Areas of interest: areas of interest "Zhanjiang Used Car Market"
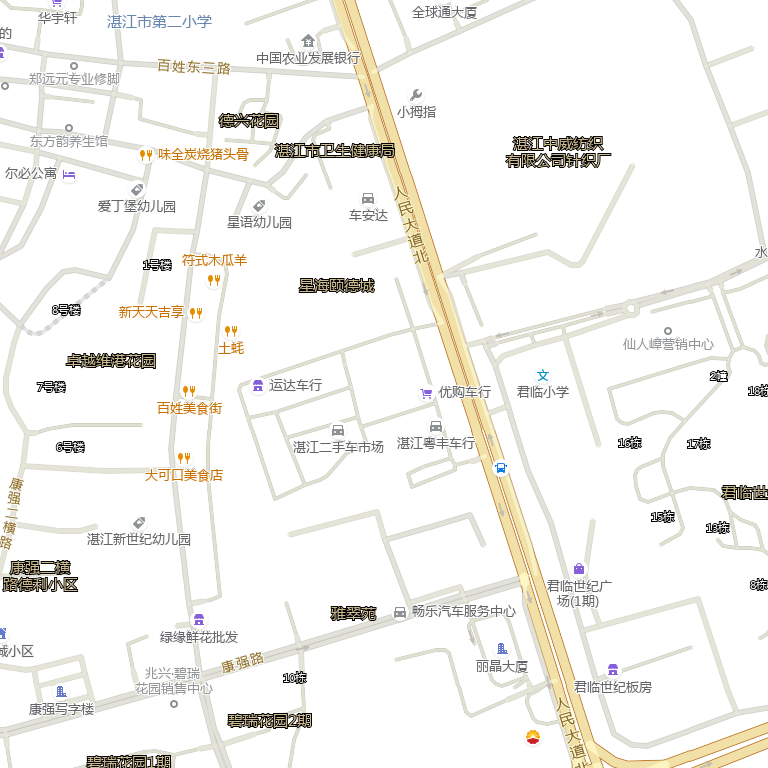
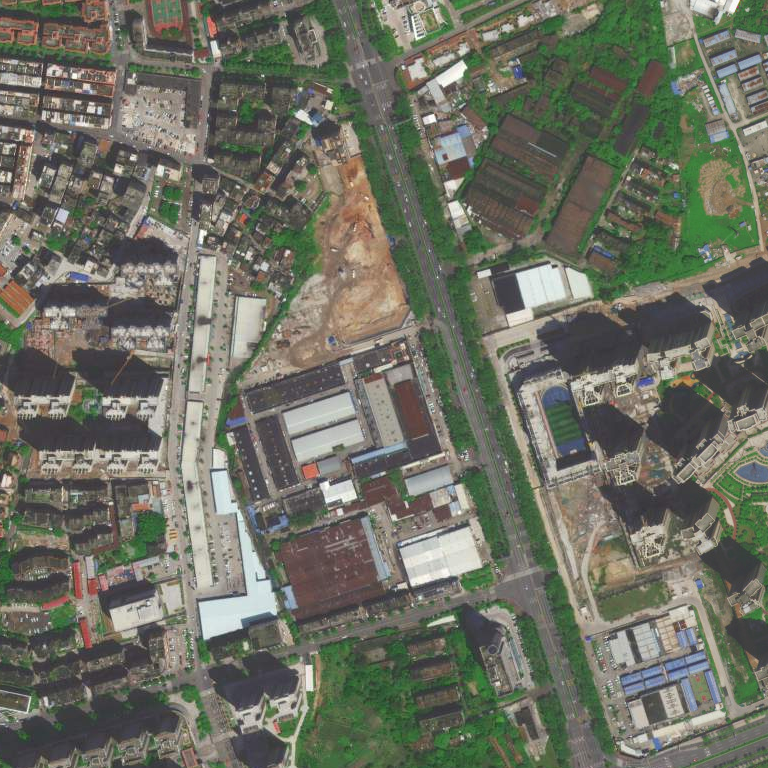